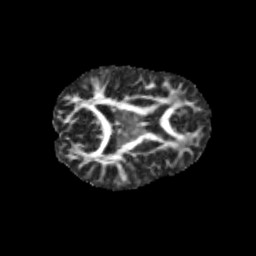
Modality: FA
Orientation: axial
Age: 9
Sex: male
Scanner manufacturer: siemens
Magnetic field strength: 3 T
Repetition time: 3.8 s
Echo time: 0.07 s